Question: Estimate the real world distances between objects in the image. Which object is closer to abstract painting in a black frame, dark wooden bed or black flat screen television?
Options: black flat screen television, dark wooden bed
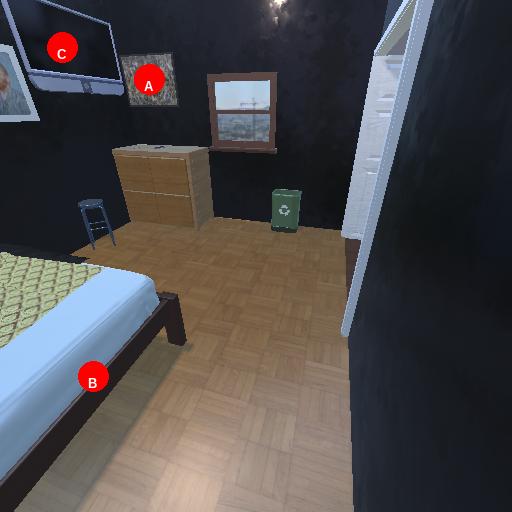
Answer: black flat screen television